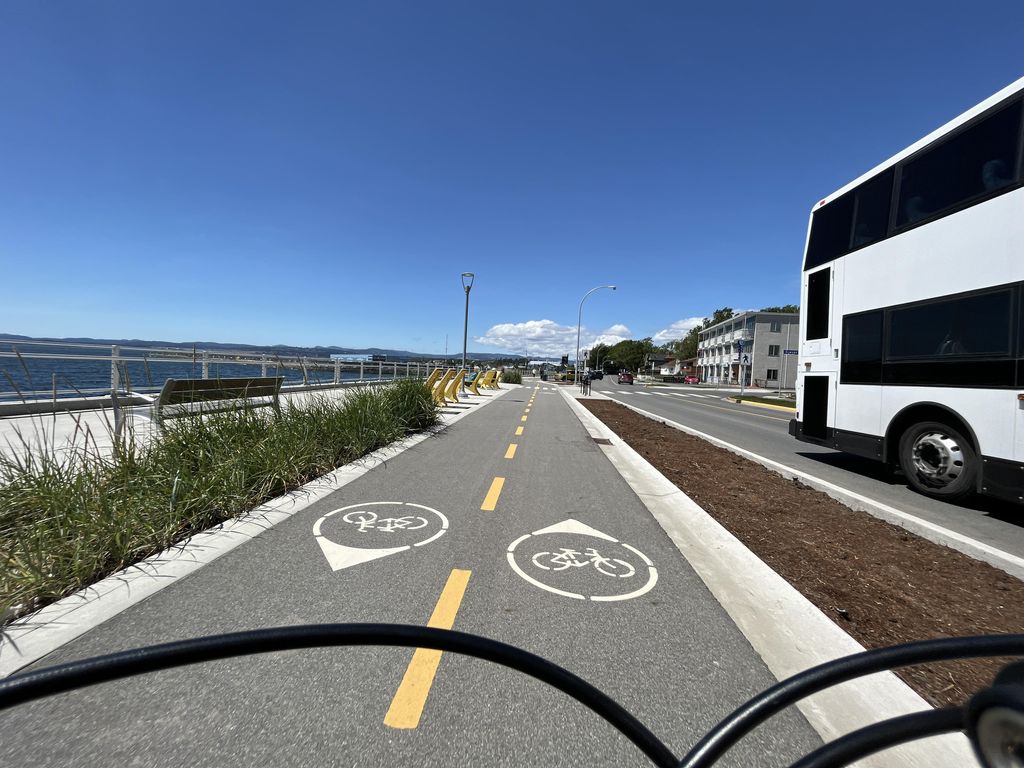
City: victoria